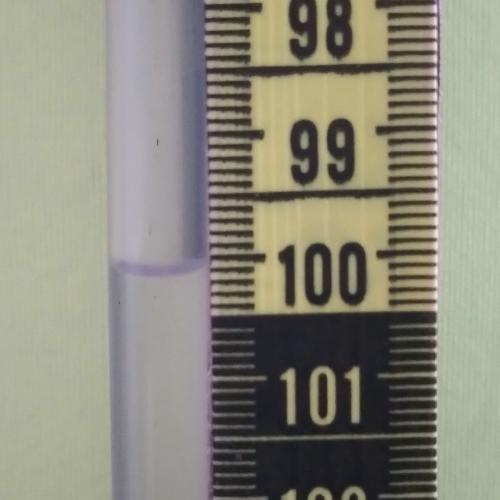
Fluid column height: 100.1 cm